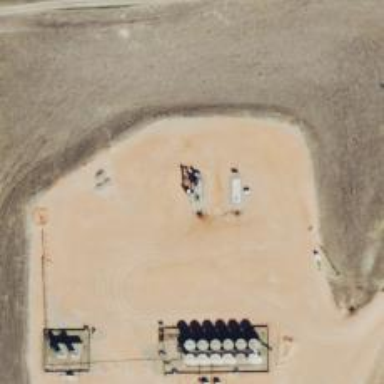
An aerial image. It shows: Petroleum well.